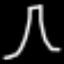
Label: The Eiffel Tower